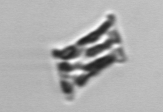
Label: Eucampia